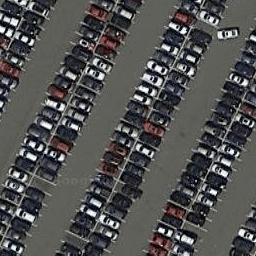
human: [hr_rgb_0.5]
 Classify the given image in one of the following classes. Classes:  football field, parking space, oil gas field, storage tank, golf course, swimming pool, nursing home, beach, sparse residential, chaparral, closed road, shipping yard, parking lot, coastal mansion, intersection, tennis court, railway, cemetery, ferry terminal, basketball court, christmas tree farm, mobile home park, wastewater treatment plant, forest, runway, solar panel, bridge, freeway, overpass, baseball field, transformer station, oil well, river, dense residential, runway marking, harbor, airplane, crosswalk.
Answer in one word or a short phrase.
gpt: parking lot